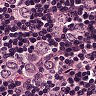
Metastatic tissue present: yes